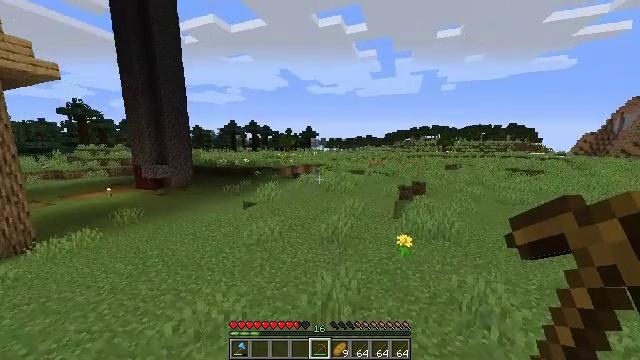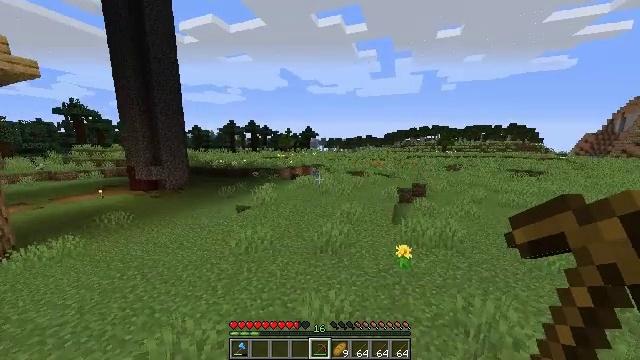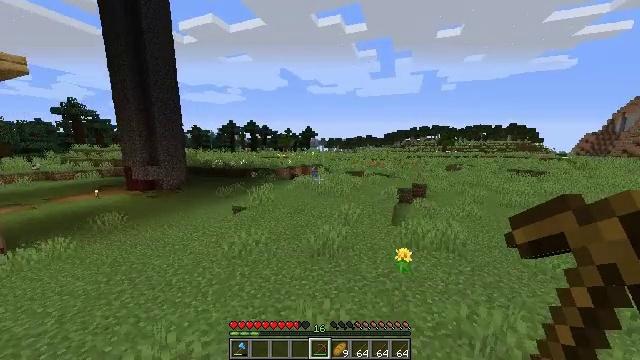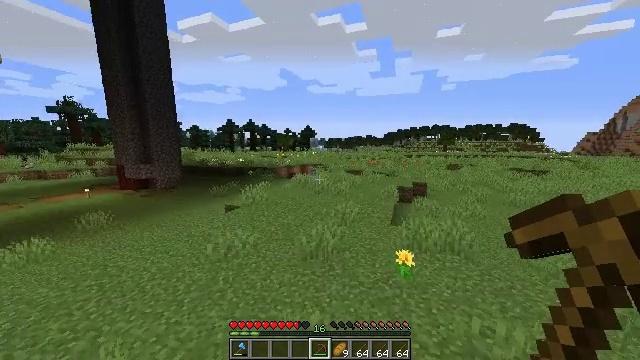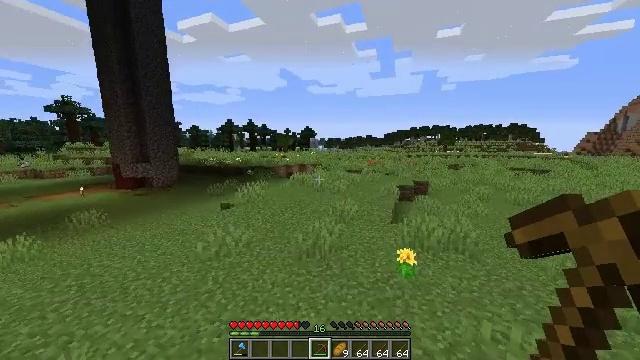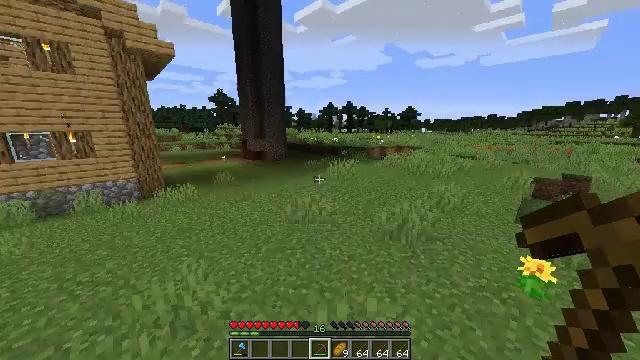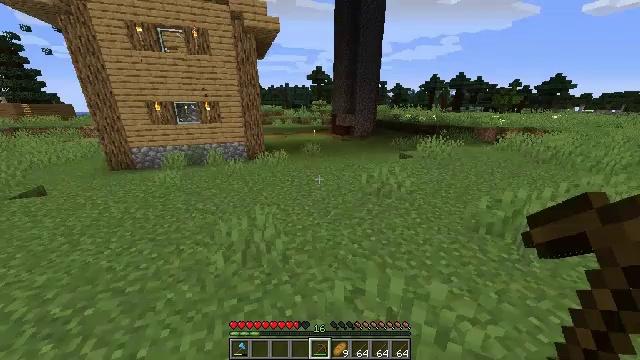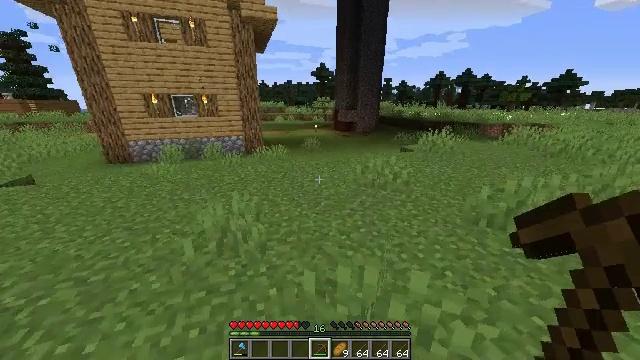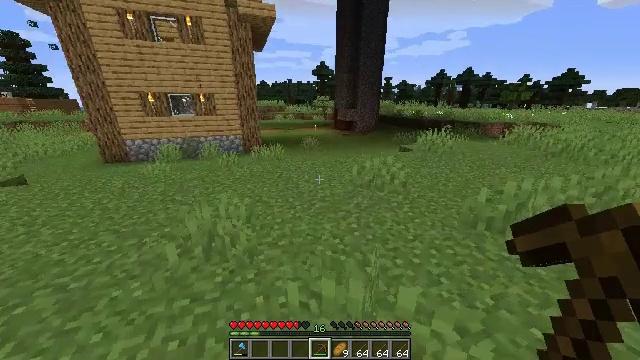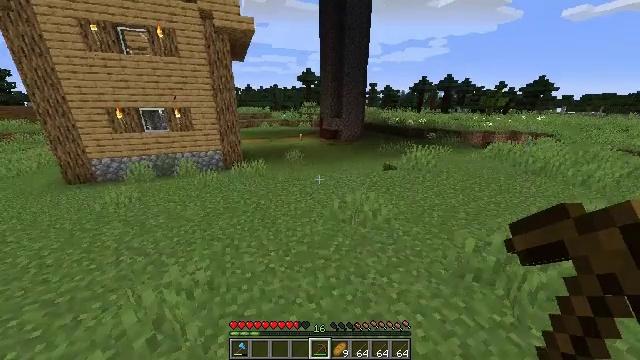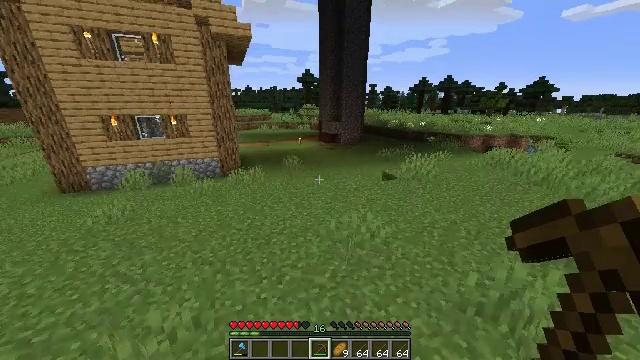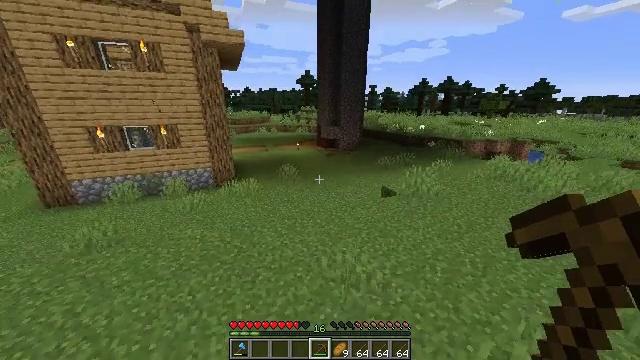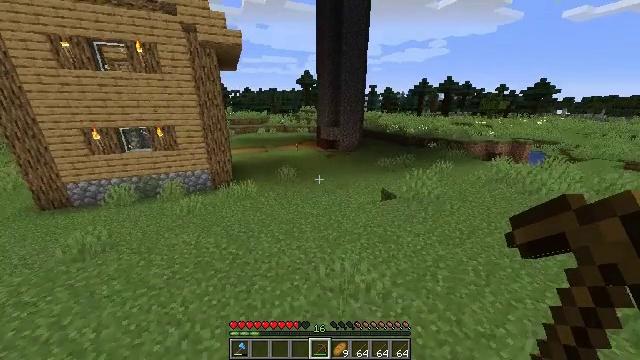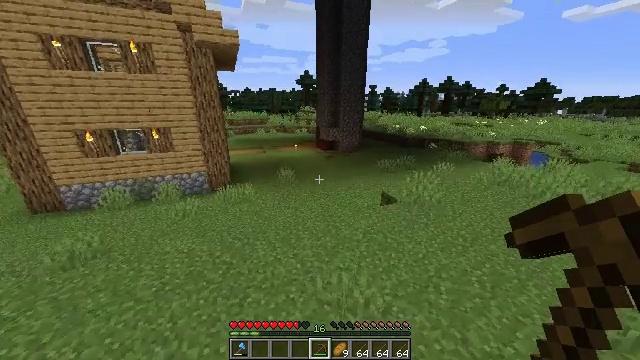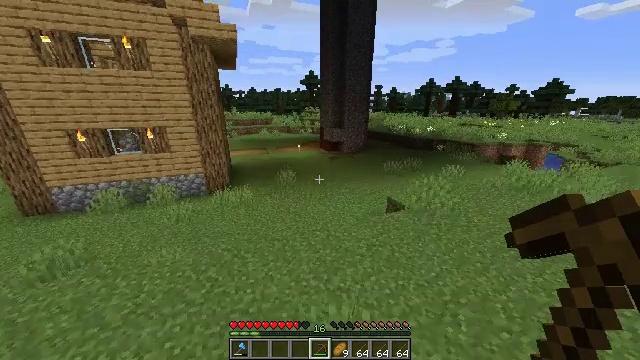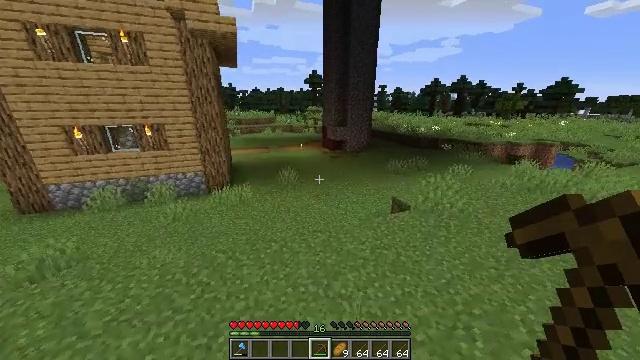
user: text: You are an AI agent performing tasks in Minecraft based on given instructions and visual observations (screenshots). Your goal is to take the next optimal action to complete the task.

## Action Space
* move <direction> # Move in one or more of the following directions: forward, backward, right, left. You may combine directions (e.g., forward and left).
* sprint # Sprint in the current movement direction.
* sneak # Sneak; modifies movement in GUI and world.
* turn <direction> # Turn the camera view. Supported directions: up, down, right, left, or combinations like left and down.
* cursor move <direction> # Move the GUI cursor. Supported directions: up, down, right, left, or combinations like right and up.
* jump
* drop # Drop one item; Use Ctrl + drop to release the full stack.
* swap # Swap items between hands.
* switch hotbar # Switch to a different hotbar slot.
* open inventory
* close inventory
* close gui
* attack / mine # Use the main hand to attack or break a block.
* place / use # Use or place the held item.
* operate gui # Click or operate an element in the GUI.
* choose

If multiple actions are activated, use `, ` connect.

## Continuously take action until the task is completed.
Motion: motion action
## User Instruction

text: Gather netherrack as a building material.
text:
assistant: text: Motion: move forward, jump
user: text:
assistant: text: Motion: move forward, jump
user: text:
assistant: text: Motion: move forward, jump
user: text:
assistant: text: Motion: move forward, jump
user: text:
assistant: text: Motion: move forward, turn left and down, jump
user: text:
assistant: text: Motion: move forward, turn left and down, jump
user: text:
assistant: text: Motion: move forward, turn left, jump
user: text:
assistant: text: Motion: move forward, jump
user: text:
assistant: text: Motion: move forward, turn right, jump
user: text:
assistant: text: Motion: move forward, jump
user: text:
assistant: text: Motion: move forward, jump
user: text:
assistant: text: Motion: move forward, jump
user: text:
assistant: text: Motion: move forward, jump
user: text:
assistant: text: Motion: move forward, turn left, jump
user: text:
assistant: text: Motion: move forward, jump
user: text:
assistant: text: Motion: move forward, jump
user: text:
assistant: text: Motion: move forward, jump
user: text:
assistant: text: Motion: move forward, jump
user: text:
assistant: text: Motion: move forward, jump
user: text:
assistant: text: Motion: move forward, jump
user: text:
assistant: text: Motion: move forward, jump
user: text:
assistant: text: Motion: move forward, jump
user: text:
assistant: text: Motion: move forward, jump
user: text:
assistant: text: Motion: move forward, sprint, jump
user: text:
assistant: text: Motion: move forward, sprint, jump
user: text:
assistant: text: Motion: move forward, sprint, jump
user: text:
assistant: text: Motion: move forward, sprint, jump
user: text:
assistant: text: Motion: move forward, sprint, jump
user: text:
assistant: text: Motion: move forward, sprint, turn left, jump
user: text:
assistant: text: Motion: move forward, sprint, turn up, jump